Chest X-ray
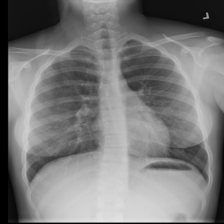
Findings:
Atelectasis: negative
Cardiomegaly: negative
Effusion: negative
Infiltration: negative
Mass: negative
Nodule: negative
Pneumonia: negative
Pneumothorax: negative
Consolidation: negative
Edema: negative
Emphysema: negative
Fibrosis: negative
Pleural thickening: negative
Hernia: negative